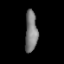
Tissue: lung
Cell type: Endothelial cells
Senescence score: 0.738
Nuclear area (px): 494
Mean DAPI intensity: 124.099